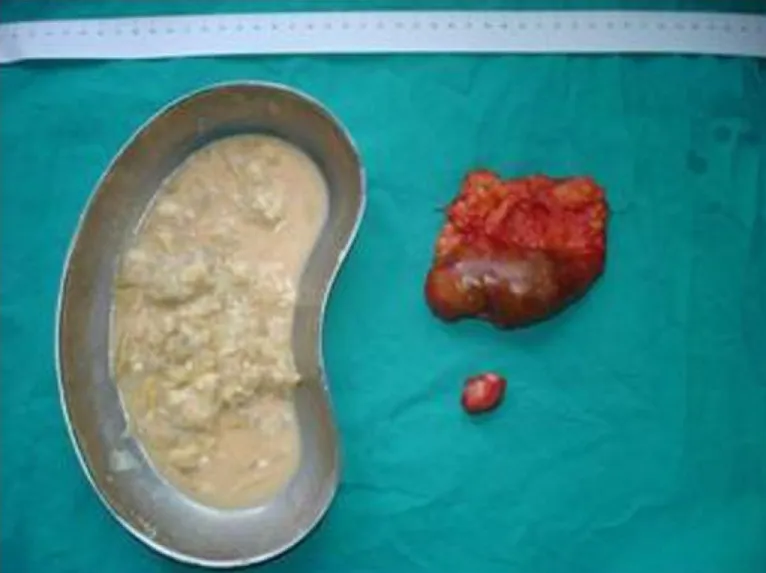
Post-operative specimens. Numerous daughter cysts included in the hepatic cyst near the urinary bladder.
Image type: medical_photograph (other_medical_photograph)